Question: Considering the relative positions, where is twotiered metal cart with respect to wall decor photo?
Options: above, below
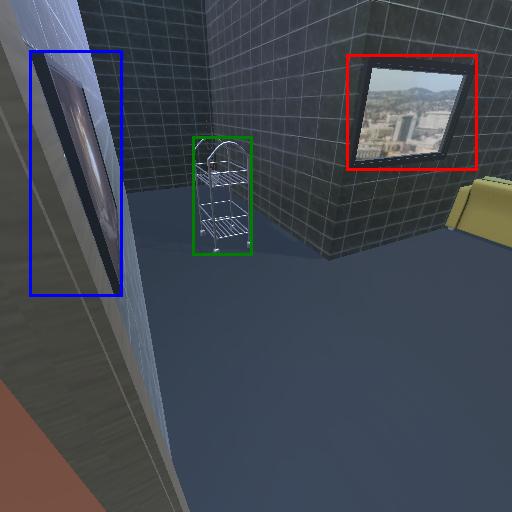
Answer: above